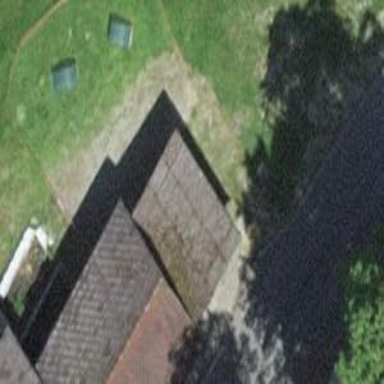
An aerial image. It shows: View of roof of building.